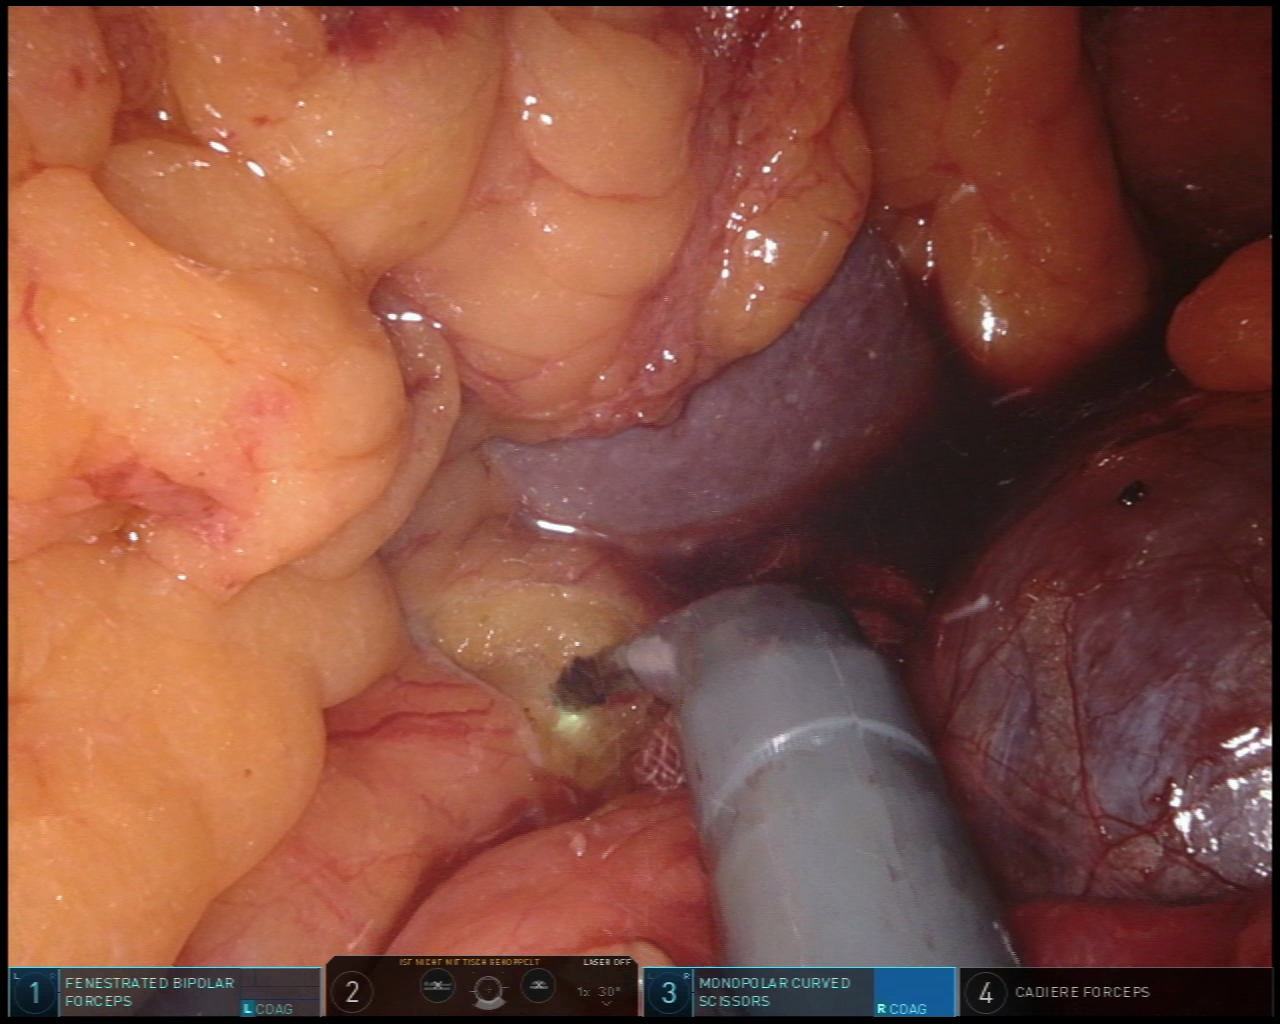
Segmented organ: spleen
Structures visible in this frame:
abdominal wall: no
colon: no
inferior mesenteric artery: no
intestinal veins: no
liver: no
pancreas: no
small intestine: no
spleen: yes
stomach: no
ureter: no
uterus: no
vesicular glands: no